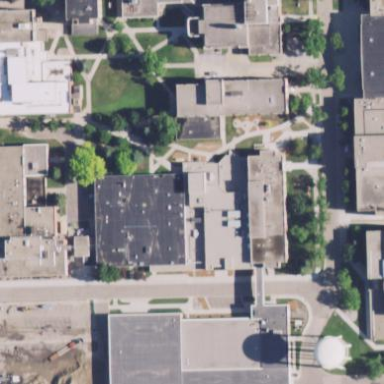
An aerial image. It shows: University building.